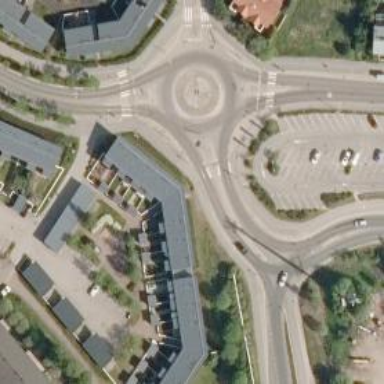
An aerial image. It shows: Secondary road with asphalt surface leading to roundabout.